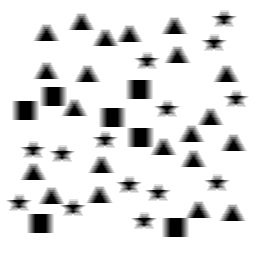
Squares: 7
Triangles: 21
Stars: 14
Total shapes: 42